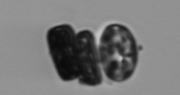
Label: Thalassiosira